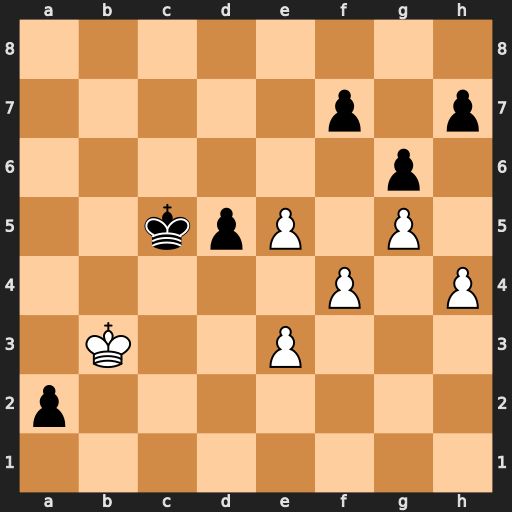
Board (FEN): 8/5p1p/6p1/2kpP1P1/5P1P/1K2P3/p7/8
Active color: w
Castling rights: -
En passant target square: -
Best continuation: Kxa2 Kc4 Kb2 d4 exd4 Kxd4 Kb3